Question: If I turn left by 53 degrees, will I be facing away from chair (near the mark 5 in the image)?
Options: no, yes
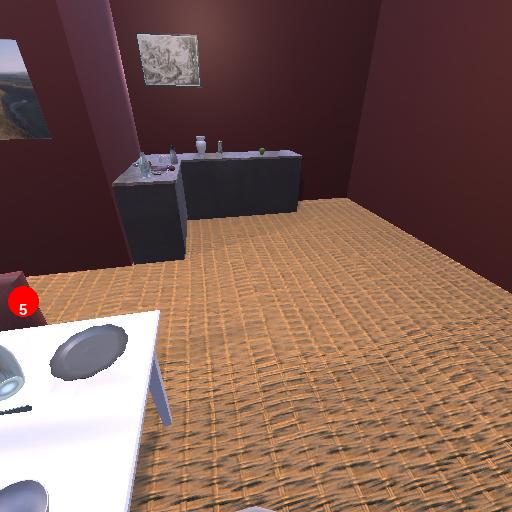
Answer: no